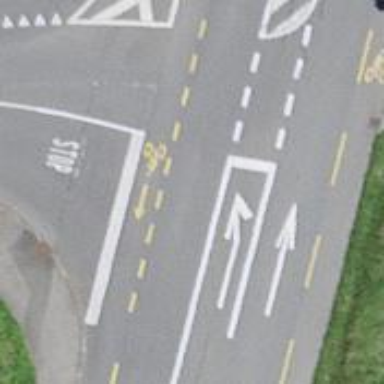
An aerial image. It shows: Primary highway with asphalt surface and designated cycle lane.